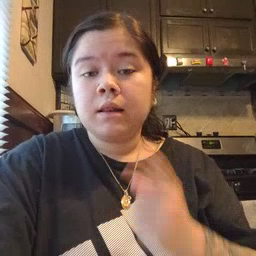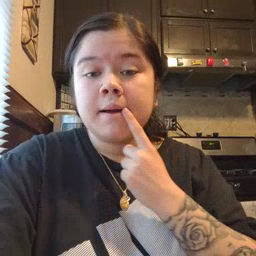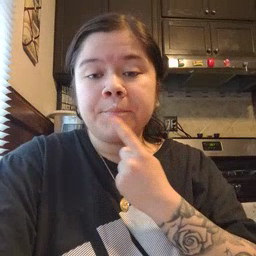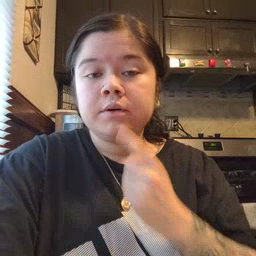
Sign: lips